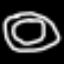
Label: donut